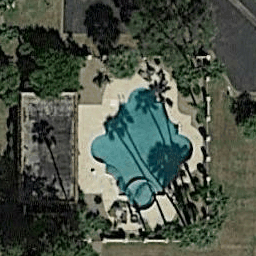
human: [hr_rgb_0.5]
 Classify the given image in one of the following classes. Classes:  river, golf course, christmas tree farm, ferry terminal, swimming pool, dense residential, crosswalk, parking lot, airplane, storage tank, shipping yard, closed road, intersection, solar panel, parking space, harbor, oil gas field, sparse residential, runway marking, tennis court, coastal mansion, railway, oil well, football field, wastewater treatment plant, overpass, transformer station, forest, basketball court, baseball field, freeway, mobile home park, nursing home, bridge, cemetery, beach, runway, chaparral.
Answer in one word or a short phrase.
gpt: swimming pool